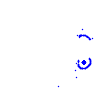
Particle: pion